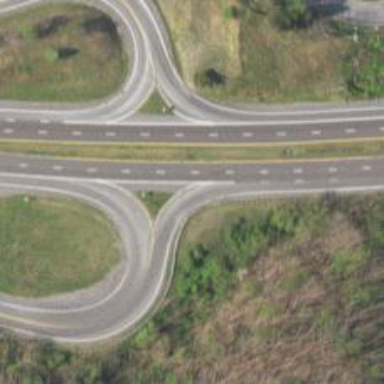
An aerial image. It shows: Trunk link highway.